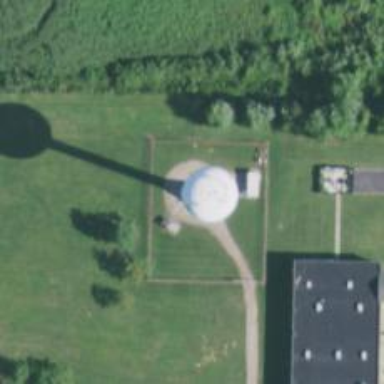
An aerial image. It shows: Water tower that is man-made.